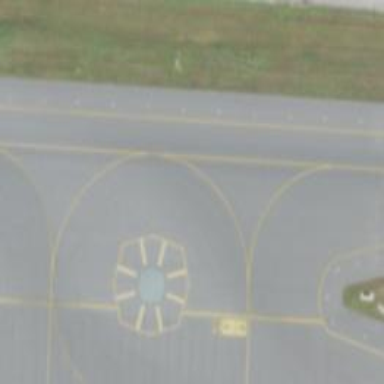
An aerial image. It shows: Image of taxiway at airport.